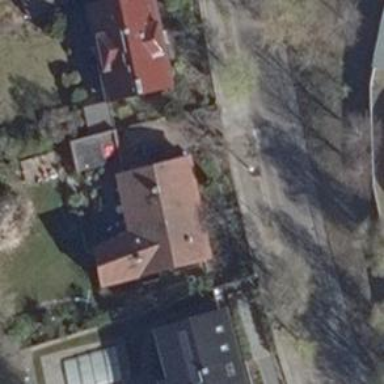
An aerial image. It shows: Detached building with gabled roof.